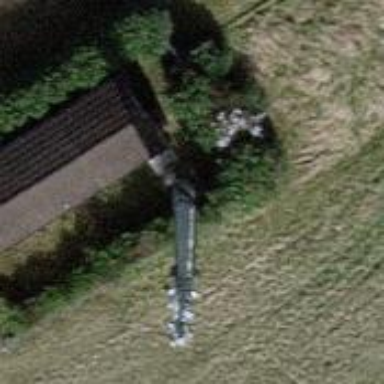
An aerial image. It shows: Communication tower.